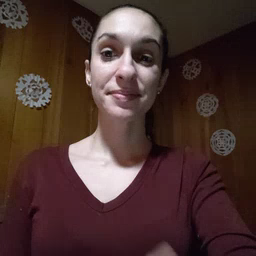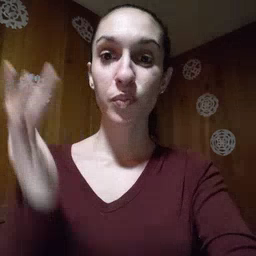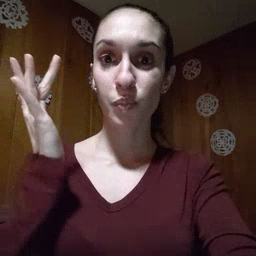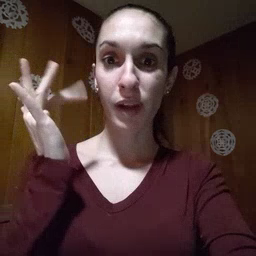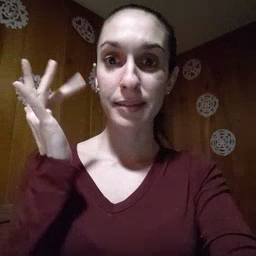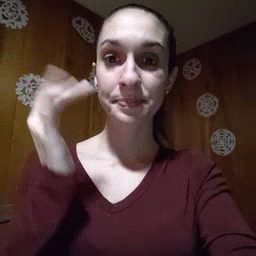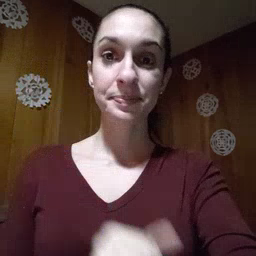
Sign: why